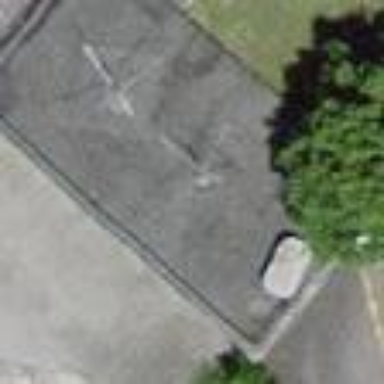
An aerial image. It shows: View of roof of building.